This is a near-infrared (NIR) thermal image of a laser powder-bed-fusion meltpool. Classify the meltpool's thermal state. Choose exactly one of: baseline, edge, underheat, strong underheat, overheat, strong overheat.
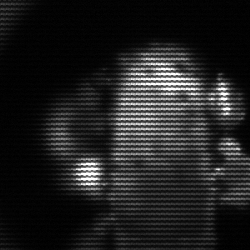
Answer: strong underheat